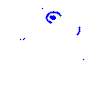
Particle: electron